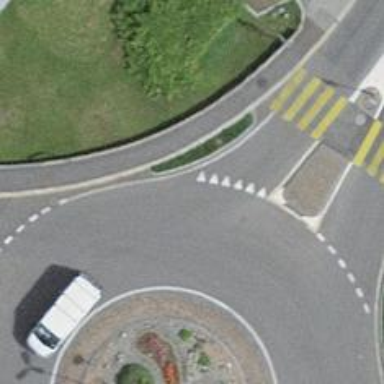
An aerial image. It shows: Asphalt road in residential area leading to roundabout.